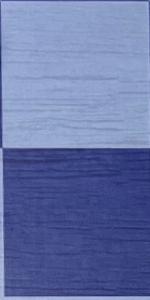
Label: Empty